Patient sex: M
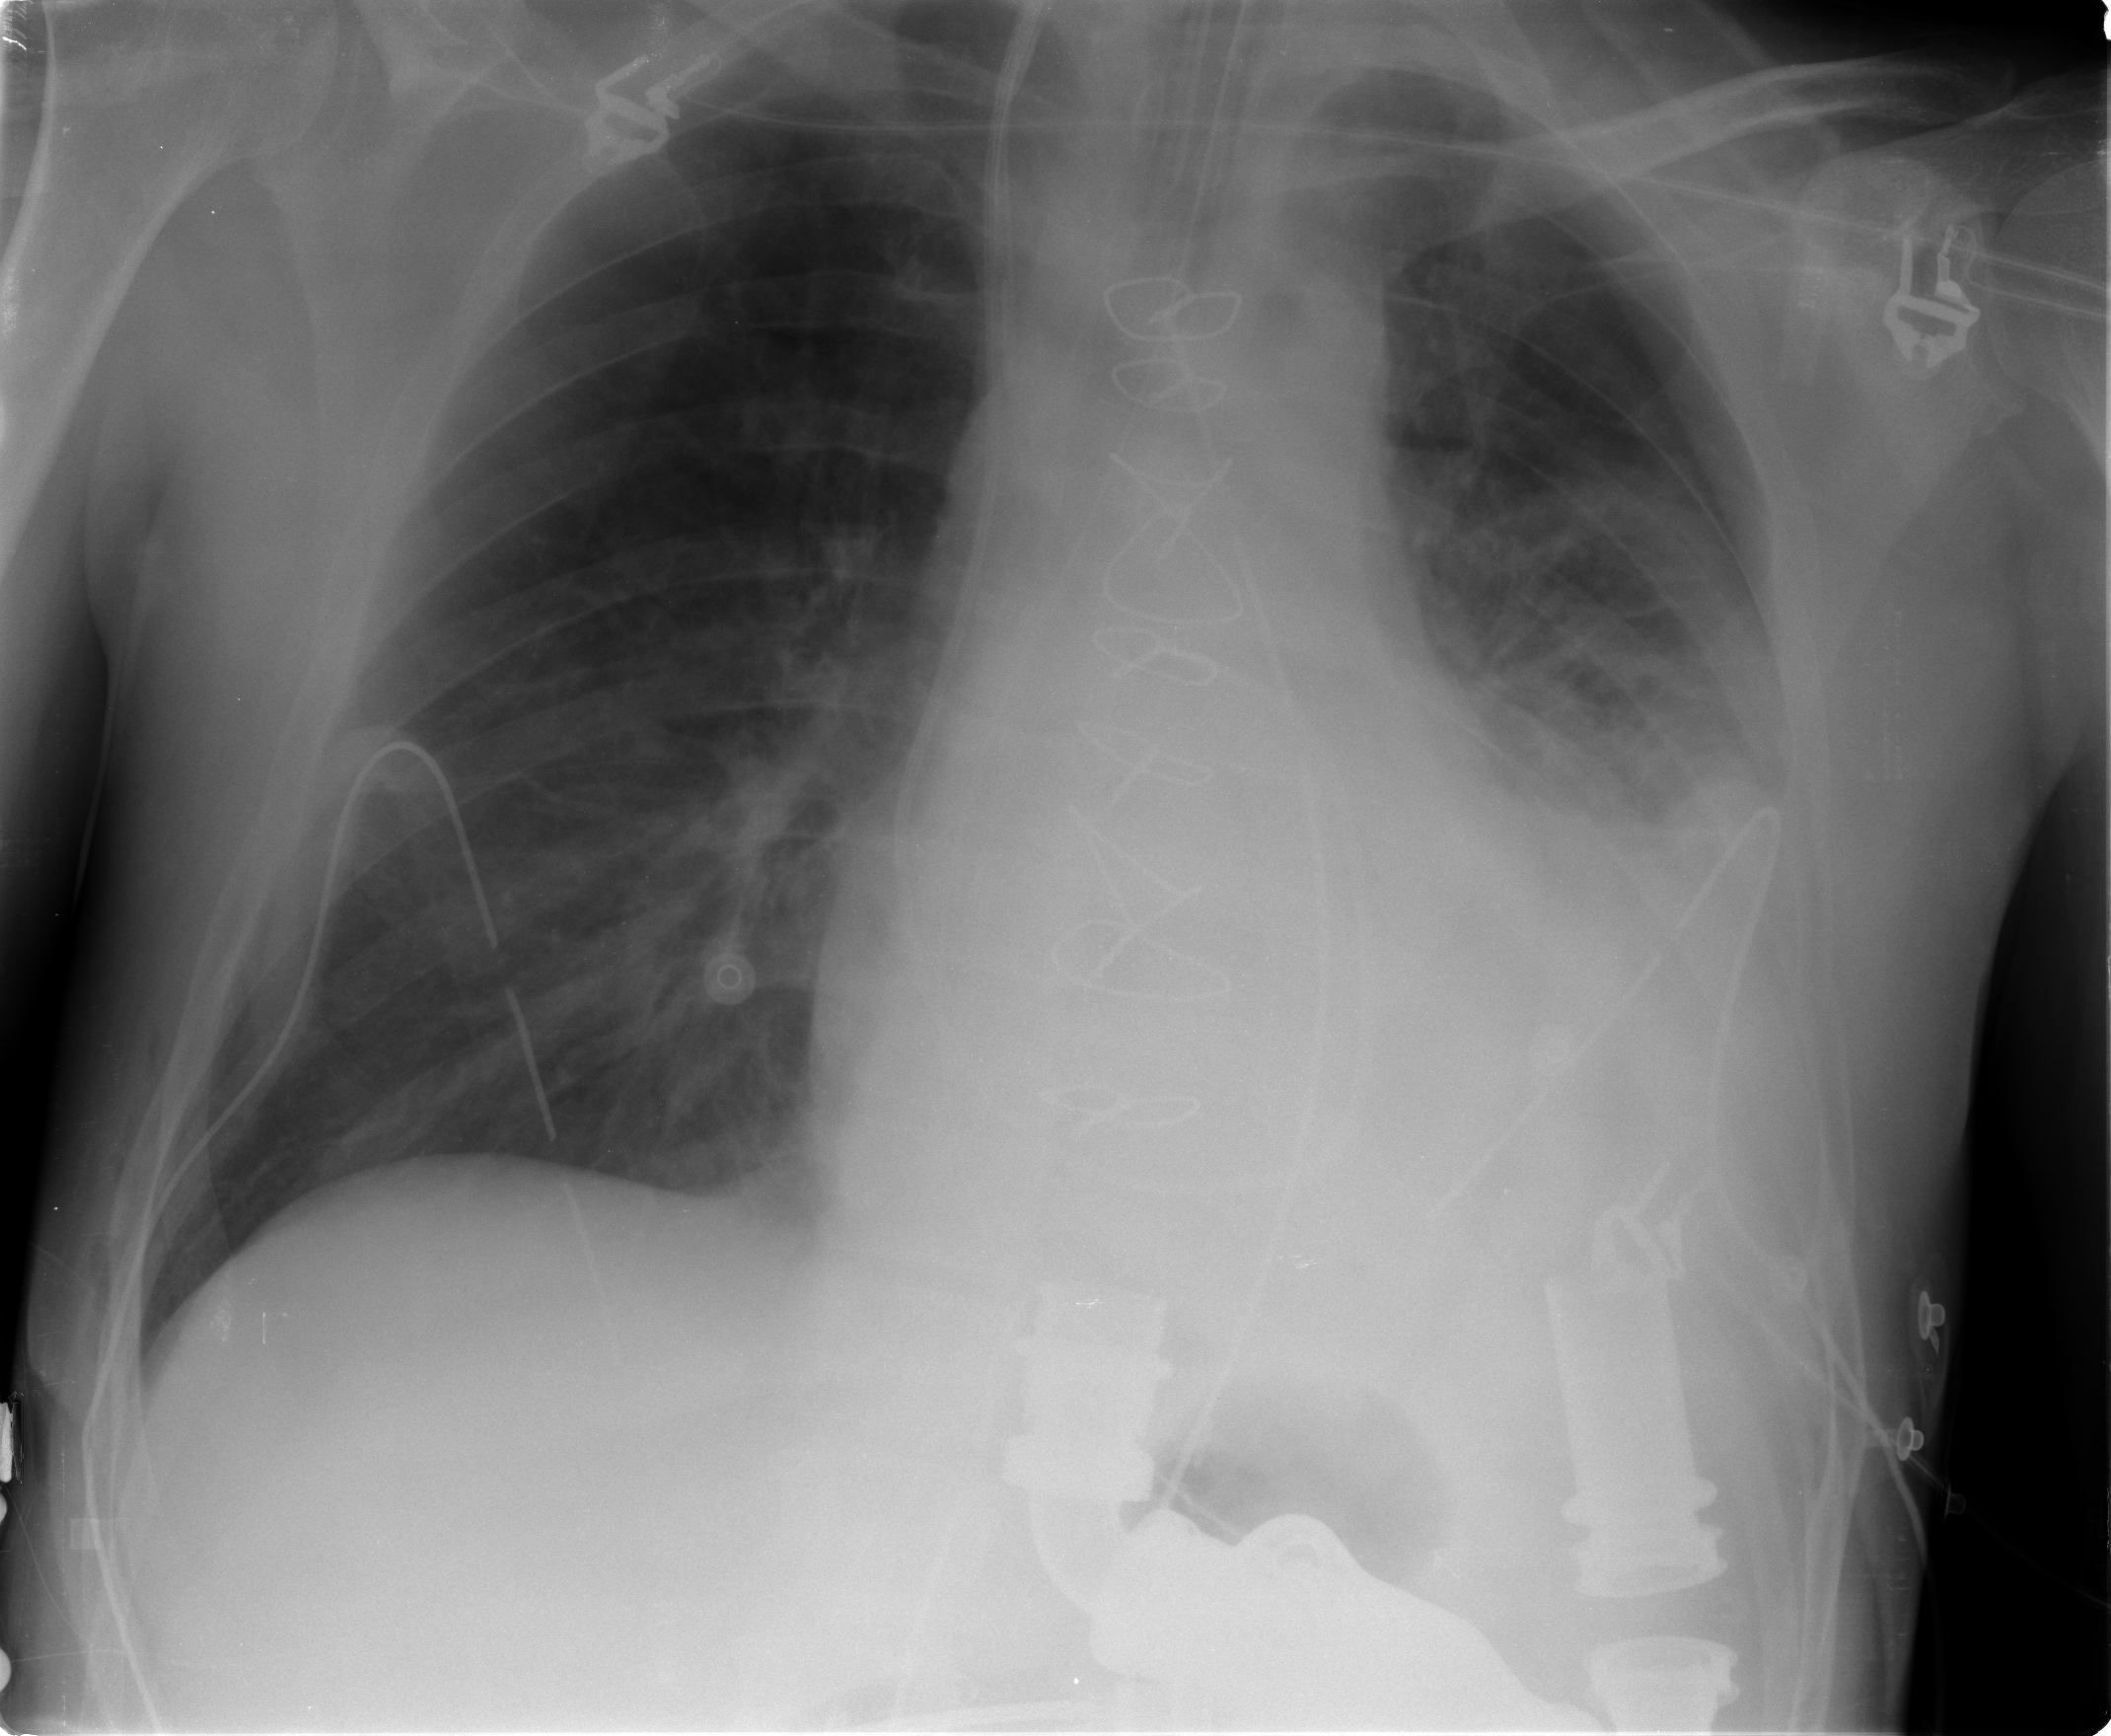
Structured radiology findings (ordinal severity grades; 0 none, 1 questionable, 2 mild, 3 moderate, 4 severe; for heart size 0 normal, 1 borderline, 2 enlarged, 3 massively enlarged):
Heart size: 3
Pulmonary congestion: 2
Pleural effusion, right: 0
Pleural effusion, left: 3
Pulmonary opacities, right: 0
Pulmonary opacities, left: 0
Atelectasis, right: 2
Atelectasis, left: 2